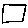
Label: square